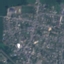
Label: Residential